Question: I have a homework problem in which I'm supposed to write a function for Kurtosis as descirbed here:

The theta in the denominator is the standard deviation (square-root of the variance) and the x-with-the-bar in the numerator is the mean of 'x'.
I've implemented the function as follows:
'''
import numpy as np
from scipy.stats import kurtosis
testdata = np.array([1, 2, 3, 4, 5])
def mean(obs):
return (1. / len(obs)) * np.sum(obs)
def variance(obs):
return (1. / len(obs)) * np.sum((obs - mean(obs)) ** 2)
def kurt(obs):
num = np.sqrt((1. / len(obs)) * np.sum((obs - mean(obs)) ** 4))
denom = variance(obs) ** 2 # avoid losing precision with np.sqrt call
return num / denom
'''
The first two functions, 'mean' and 'variance' were successfully cross-validated with 'numpy.mean' and 'numpy.var', respectively.
I attempted to cross-validate 'kurt' with the following statement:
'''
>>> kurtosis(testdata) == kurt(testdata)
False
'''
Here's the output of both kurtosis functions:
'''
>>> kurtosis(testdata) # scipy.stats
-1.3
>>> kurt(testdata) # my crappy attempt
0.65192024052026476
'''
Where did I go wrong? Is 'scipy.stats.kurtosis' doing something fancier than what's in the equation I've been given?
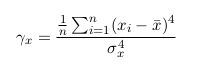
Answer: By default, <URL>:
1. Computes excess kurtosis (i.e. subtracts 3 from the result).
2. Corrects for statistical biases (this affects some of the denominators).
Both behaviours are configurable through optional arguments to 'scipy.stats.kurtosis()'.
Finally, the 'np.sqrt()' call in your method is unnecessary since there's no square root in the formula. Once I remove it, the output of your function matches what I get from 'kurtosis(testdata, False, False)'.
> I attempted to cross-validate kurt with the following statement
You shouldn't be comparing floating-point numbers for exact equality. Even if the mathematical formulae are the same, small differences in how they are translated into computer code could affect the result of the computation.
Finally, if you're going to be writing numerical code, I strongly recommend reading <URL>.
P.S. This is the function I've used:
'''
In [51]: def kurt(obs):
....: num = np.sum((obs - mean(obs)) ** 4)/ len(obs)
....: denom = variance(obs) ** 2 # avoid losing precision with np.sqrt call
....: return num / denom
'''